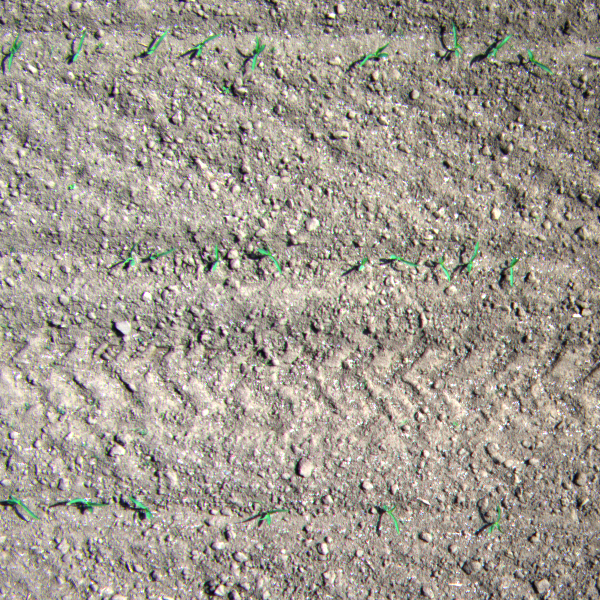
Acquisition date: 2023-05-25
Tile: 1002
Annotated plant instances:
label: amaranth
label: maize
label: maize
label: weed_other
label: maize
label: maize
label: maize
label: weed_other
label: maize
label: maize
label: maize
label: maize
label: weed_other
label: maize
label: maize
label: maize
label: maize
label: maize
label: maize
label: maize
label: maize
label: maize
label: amaranth
label: weed_other
label: maize
label: maize
label: maize
label: maize
label: maize
label: maize
label: barnyard_grass
label: maize
label: amaranth
label: amaranth
label: weed_other
label: amaranth
label: amaranth
label: amaranth
label: weed_other
label: weed_other
label: amaranth
label: amaranth
label: weed_other
label: weed_other
label: weed_other
label: weed_other
label: barnyard_grass
label: amaranth
label: weed_other
label: weed_other
label: weed_other
label: weed_other
label: maize
label: weed_other
label: weed_other
label: weed_other
label: weed_other
label: weed_other
label: weed_other